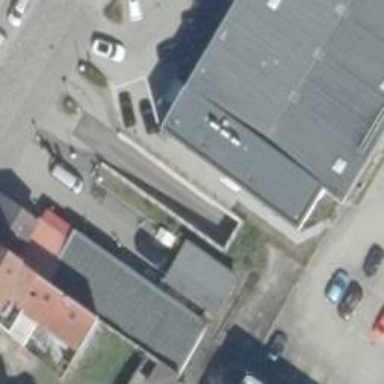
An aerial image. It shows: Parking entrance.